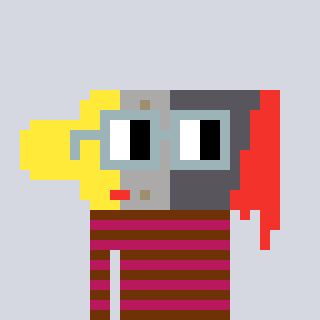
a pixel art character with square dark gray glasses, a paintbrush-shaped head and a darkpink-colored body on a cool background